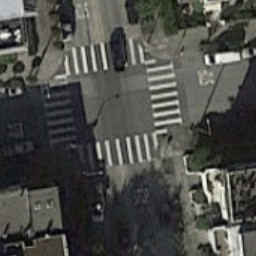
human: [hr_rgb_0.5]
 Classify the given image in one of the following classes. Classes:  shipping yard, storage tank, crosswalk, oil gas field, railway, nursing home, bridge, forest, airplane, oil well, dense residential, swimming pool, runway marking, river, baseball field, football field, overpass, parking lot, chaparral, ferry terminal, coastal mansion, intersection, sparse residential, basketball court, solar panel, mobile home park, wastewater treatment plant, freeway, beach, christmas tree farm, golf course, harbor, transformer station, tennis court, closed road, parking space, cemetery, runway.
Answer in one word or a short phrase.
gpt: crosswalk